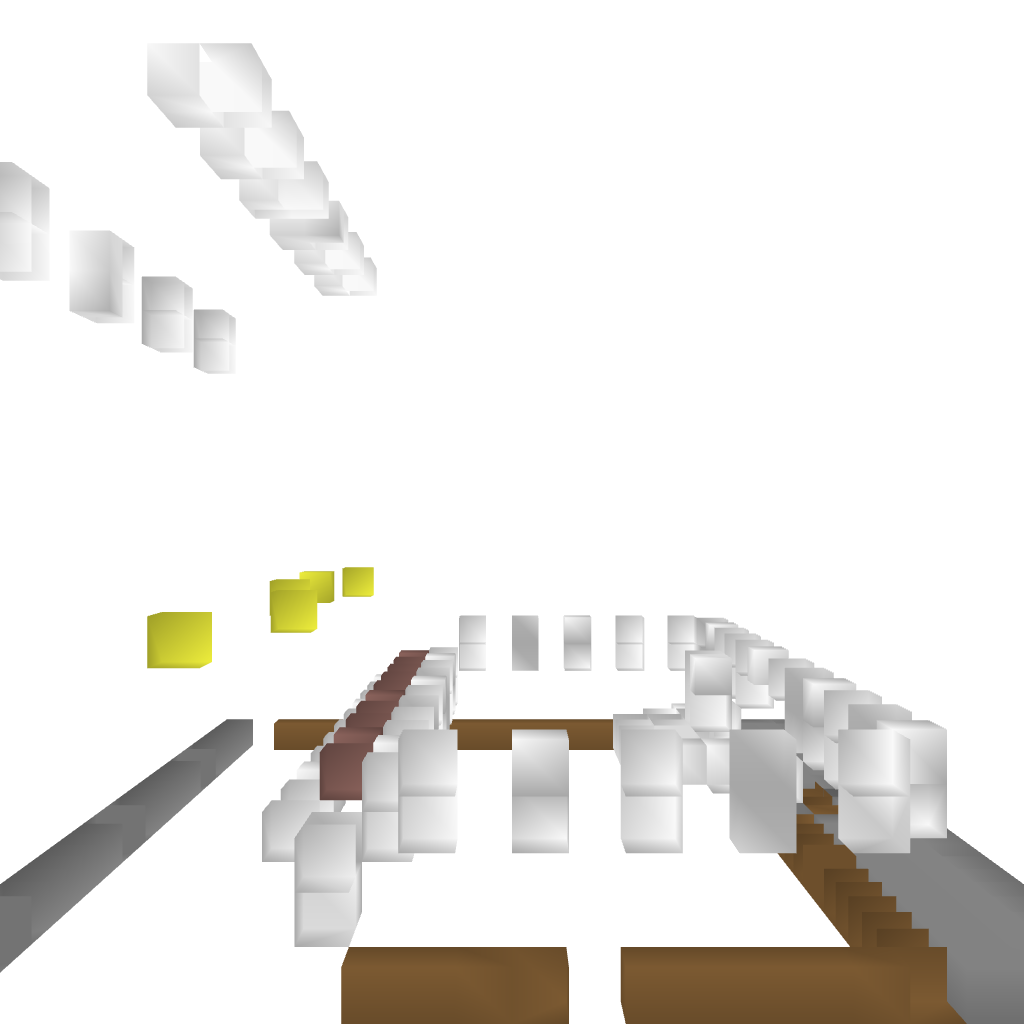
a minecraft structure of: Bank with Quartz bad low quality